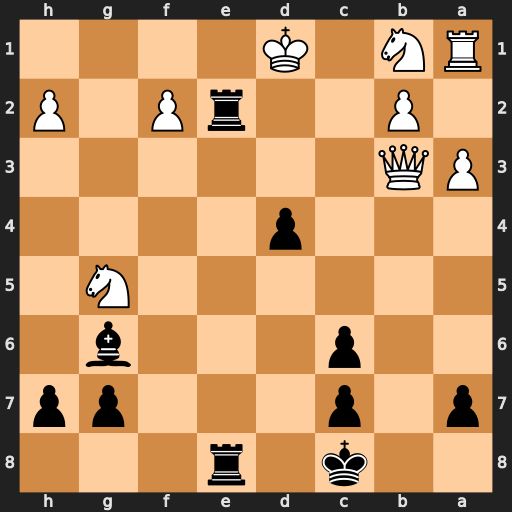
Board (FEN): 2k1r3/p1p3pp/2p3b1/6N1/3p4/PQ6/1P2rP1P/RN1K4
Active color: b
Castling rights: -
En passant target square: -
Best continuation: Re1+ Kd2 R8e2#